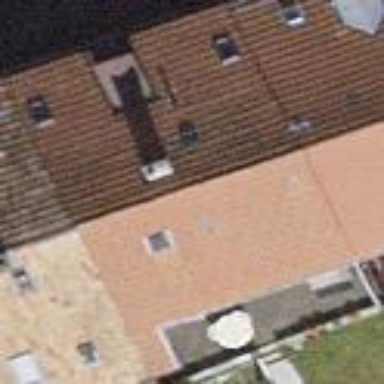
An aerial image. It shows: Gabled roofed house.